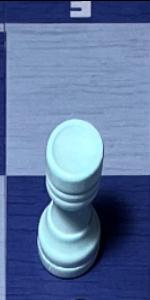
Label: Rook_White